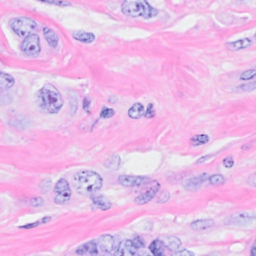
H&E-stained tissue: Breast